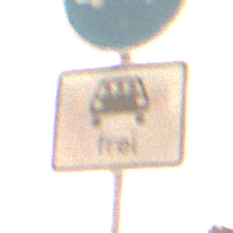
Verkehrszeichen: MehrfachbesetzePersonenkraftwagenFrei
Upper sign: Busssonderstreifen
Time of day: Night
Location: Outdoor (Suburban)
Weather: Clear
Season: NotSpecified
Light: Artificial